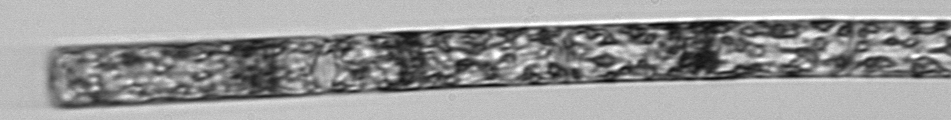
Label: Guinardia_flaccida